Interaction volume radius: 5 \u00c5
Interaction volume height: 10 \u00c5
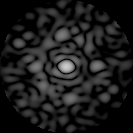
Disorder parameter: 0.8845